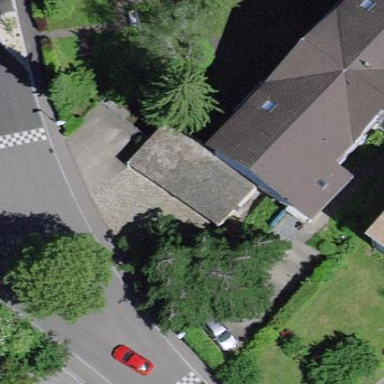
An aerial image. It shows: Garage.